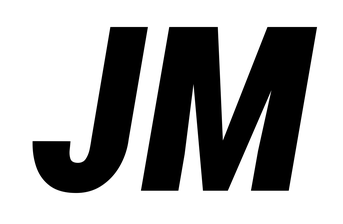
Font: Roboto-Italic_Condensed_Black_Italic